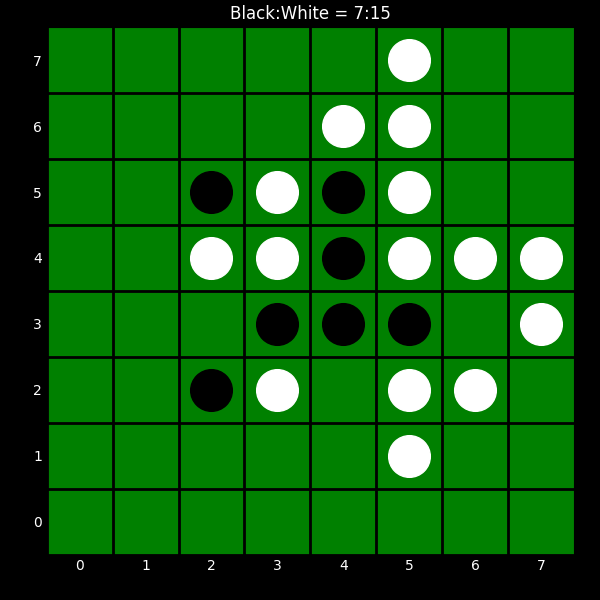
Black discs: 7
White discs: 15